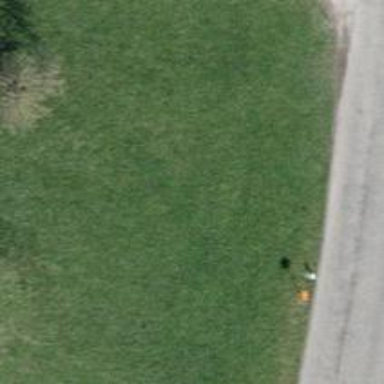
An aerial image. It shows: Pipeline marker.